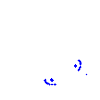
Particle: pion